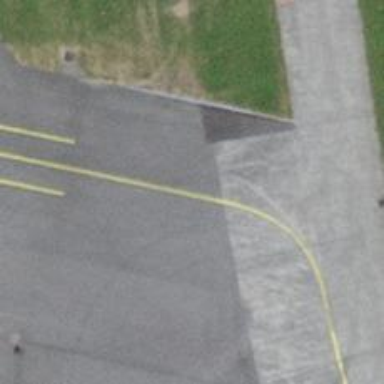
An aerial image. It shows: Image of taxiway at airport.